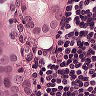
Metastatic tissue present: yes